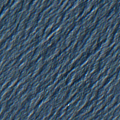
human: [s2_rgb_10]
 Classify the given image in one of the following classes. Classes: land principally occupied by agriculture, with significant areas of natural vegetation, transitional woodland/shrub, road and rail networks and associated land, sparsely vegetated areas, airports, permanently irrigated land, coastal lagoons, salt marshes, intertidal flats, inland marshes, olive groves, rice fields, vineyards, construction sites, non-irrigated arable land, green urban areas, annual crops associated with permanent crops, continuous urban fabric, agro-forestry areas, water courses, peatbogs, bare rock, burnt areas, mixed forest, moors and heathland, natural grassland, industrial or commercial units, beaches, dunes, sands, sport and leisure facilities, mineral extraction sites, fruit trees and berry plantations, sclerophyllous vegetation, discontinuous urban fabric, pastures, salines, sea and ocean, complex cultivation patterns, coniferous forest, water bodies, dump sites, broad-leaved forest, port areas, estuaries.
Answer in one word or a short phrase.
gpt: sea and ocean